Question: I've seen in different apps an implementation of infinite scrolling with a marker. I think the apps have been written in objective-c but I'm wondering if there's a jquery equivalent (or a js library).
What I'm looking for is an infinite scroll with a group marker for some data. For example, showing all the events for a day. The group marker shows "today" and a list of events for the day. After scrolling, "Tomorrow"'s marker is shown and replaces "Today"'s and so on.
Example of an app doing just this here
Is there a jquery library doing that ? I couldn't find the correct terminology for the marker (today, tomorrow) so that's maybe why I couldn't find a discussion on stackoverflow. Is group marker a good way of describing it ?
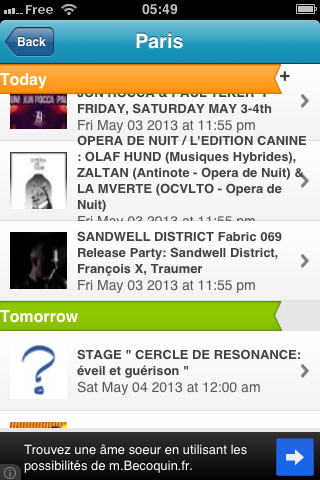
Answer: If I understood you correctly it can be done. I don't know if this is exactly 100% similar but it is close.
jQuery Mobile has something called listview dividers and they can be implemented dynamically.
Let's say you have dynamically puled data from a server and listview has been populated but not refreshed. Your listview content would look like this:
'''
<ul data-role="listview" id="MessagesList" data-autodividers="true">
<li date="2013-03-03"><a href="#">Event 1</a></li>
<li date="2013-03-02"><a href="#">Event 2</a></li>
<li date="2013-03-01"><a href="#">Event 3</a></li>
</ul>
'''
Now, before you refresh and enhance listview markup you will initialize generation of autodividers, like this:
'''
$("#MessagesList").listview({
autodividers: true,
autodividersSelector: function (li) {
var out = li.attr('date');
return out;
}
}).listview('refresh');
'''
And you would get something like this: <URL>
Now, at this point we have solved your first problem. Now, about your second problem. You can implement listview infinite-scroll with a help of a jQuery plugin called <URL>. It can be used to detect listview has reached bottom, it will then trigger an event which can be used to pull another set of dynamic data and enhancement process will start again.
Or you can take a look at my older example and see how it can be done manually (I prefer this solution over waypoints, it has a better detection): <URL>